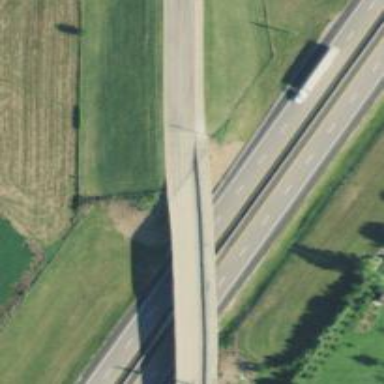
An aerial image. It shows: Tertiary road passing over bridge.